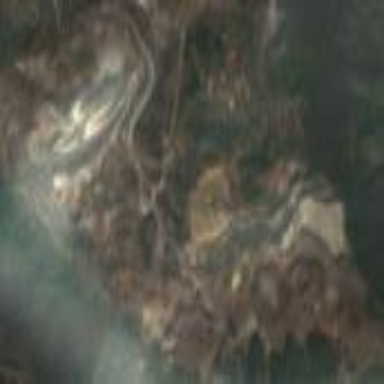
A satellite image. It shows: Quarry used for mining.